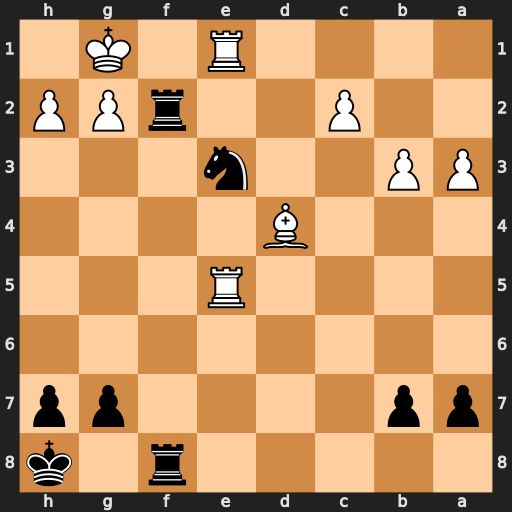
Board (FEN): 5r1k/pp4pp/8/4R3/3B4/PP2n3/2P2rPP/4R1K1
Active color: b
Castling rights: -
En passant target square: -
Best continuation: Rf1+ Rxf1 Rxf1#